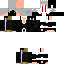
A female skeleton skin with dark skin, wearing brown helmet dressed in a black robe top and black pants, featuring a fangs.